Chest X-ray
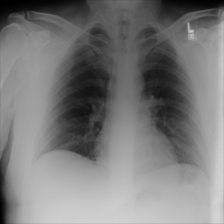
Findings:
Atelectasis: negative
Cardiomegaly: negative
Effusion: negative
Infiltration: negative
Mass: negative
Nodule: negative
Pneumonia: negative
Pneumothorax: negative
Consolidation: negative
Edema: negative
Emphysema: negative
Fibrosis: negative
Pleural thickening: negative
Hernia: negative